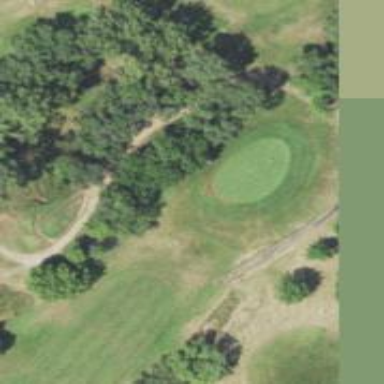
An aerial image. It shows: Golf green.